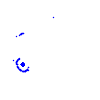
Particle: electron